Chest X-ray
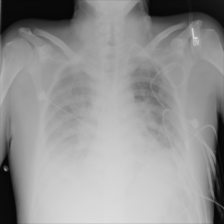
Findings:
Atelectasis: positive
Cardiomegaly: negative
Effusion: positive
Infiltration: positive
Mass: negative
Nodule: negative
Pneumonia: negative
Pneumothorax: negative
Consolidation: negative
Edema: negative
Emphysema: negative
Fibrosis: negative
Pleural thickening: negative
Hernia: negative